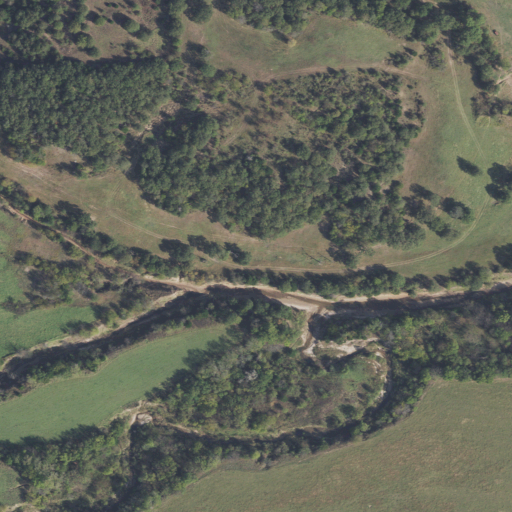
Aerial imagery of valley in Texas named Cobb Hollow containing grassland, deciduous forest, pasture, and shrub